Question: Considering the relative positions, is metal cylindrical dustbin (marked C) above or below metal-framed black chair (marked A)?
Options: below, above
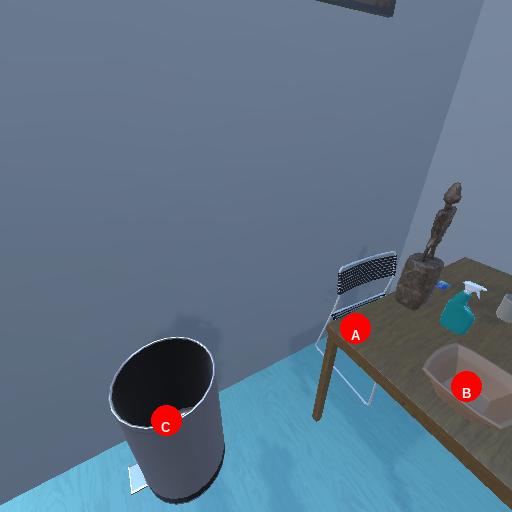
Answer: below